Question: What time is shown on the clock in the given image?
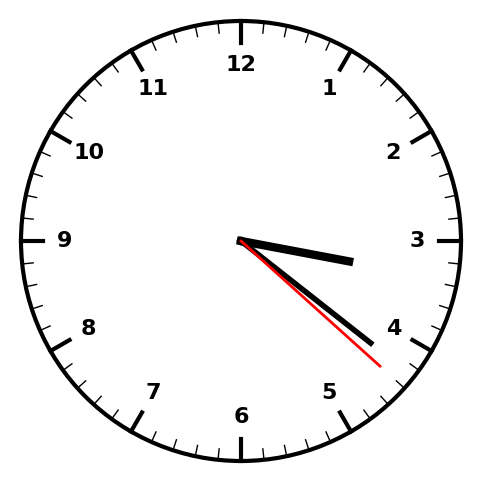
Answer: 03:21:22